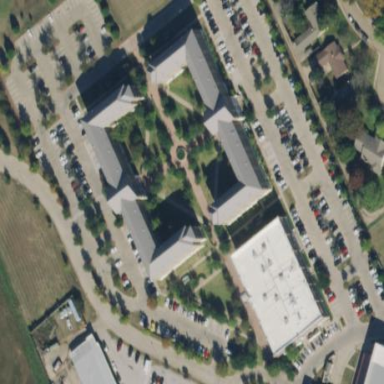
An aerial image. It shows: Dormitory building.